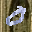
Label: 0